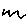
Label: zigzag